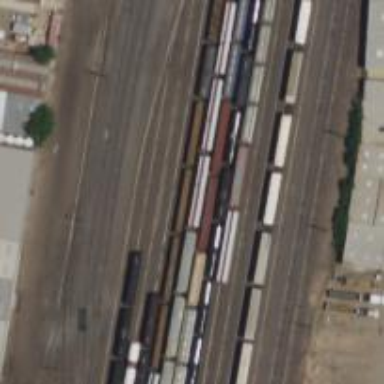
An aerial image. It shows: Railway yard used for servicing trains.